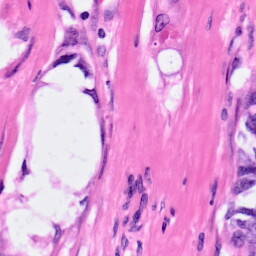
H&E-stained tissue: Pancreatic